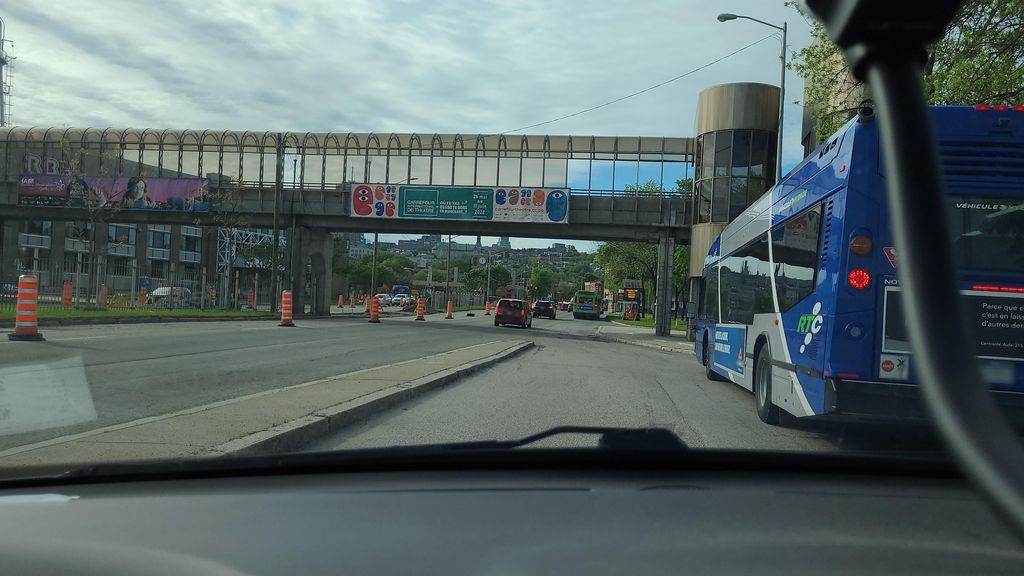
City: quebec_city